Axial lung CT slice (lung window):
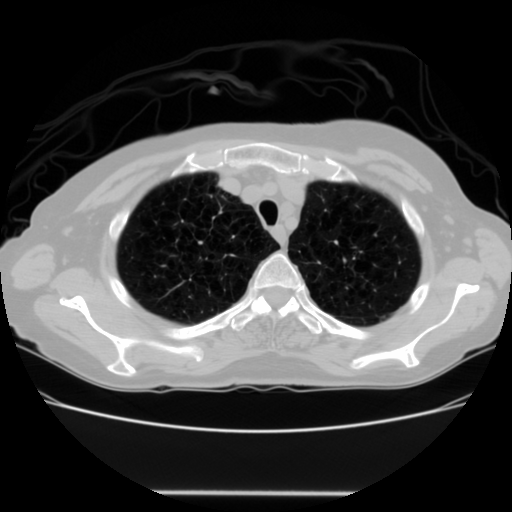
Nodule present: no